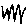
Label: zigzag